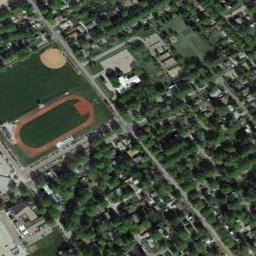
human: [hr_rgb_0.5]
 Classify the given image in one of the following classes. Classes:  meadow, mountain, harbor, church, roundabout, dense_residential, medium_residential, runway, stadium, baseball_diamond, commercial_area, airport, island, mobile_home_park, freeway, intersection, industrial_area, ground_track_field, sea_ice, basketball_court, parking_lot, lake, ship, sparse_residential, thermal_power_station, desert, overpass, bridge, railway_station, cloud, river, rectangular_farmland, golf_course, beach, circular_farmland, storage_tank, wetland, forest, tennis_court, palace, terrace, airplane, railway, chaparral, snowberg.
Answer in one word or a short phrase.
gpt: ground_track_field